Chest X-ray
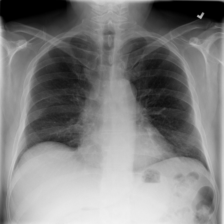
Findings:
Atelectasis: negative
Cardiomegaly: negative
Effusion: negative
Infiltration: negative
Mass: negative
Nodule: negative
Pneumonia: negative
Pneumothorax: negative
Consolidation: negative
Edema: negative
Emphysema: negative
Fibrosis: negative
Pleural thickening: negative
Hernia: negative